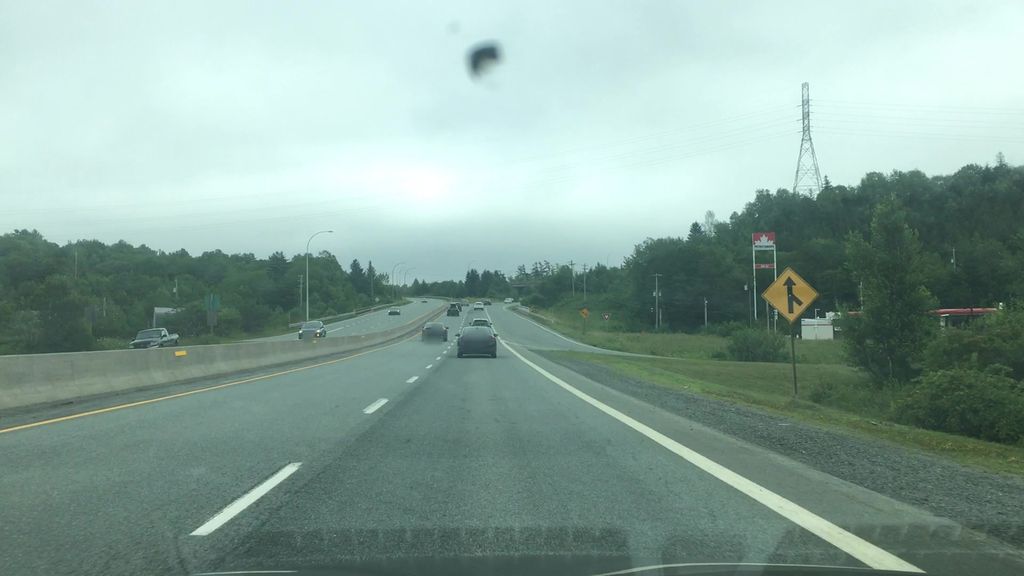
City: halifax